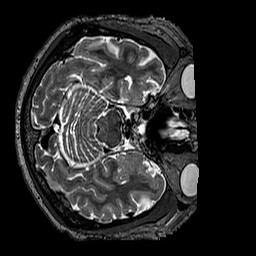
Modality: T2w
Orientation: axial
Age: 61
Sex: male
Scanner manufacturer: siemens
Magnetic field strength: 3 T
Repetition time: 3.2 s
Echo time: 0.567 s